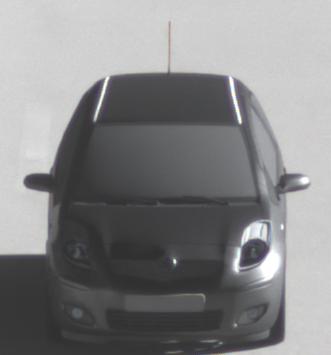
Make: Toyota
Model: Yaris 1.0
Detailed model: Yaris (XP13)
Model produced from: 2011/10
Model produced until: 2014/08
Doors: 3
Color: gray
Road condition: dry road
Daytime: morning or afternoon
Contrast: high contrast